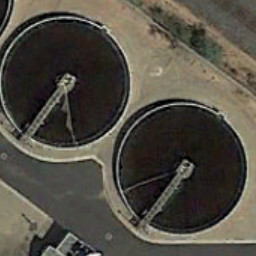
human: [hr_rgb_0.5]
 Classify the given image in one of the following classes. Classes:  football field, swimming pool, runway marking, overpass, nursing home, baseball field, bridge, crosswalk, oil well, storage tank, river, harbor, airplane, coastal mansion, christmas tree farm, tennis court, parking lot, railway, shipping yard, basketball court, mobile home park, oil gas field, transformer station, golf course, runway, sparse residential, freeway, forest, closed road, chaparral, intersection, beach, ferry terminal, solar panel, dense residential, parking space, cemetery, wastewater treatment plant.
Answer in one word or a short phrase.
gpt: wastewater treatment plant